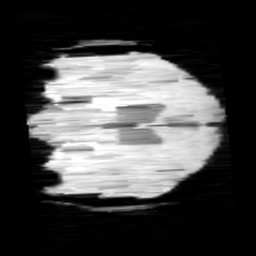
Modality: minIP
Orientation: coronal
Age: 12
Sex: male
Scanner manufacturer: siemens
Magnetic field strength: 3 T
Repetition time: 0.027 s
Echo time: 0.02 s